Question: I use the command in Python to execute something if all entries satisfy a constraint. For example, here I check if all entries are positive and print the no. of negative numbers if all are positive. So ideally you would expect to print output of 3 if all numbers are positive and none if one of the numbers is negative. However I get the value 2 as output. Why's it so?
'''
if all(x>0 for x in array([-10,1,2])):
print sum(x>0 for x in array([-10,1,2]))
'''

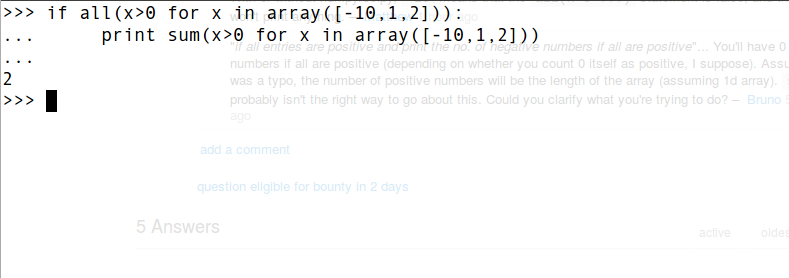
Answer: To make it clearer you're using Numpy, I'll use an explicit import instead if 'from numpy import *':
'''
import numpy as np
if np.all(x>0 for x in np.array([-10,1,2])):
print np.sum(x>0 for x in np.array([-10,1,2]))
'''
Here, 'x>0 for x in np.array(<URL>.
In addition, you might be interested in filtering arrays, to achieve what you want, using '> 0' on the array directly as follows:
'''
>>> import numpy as np
>>> a1 = np.array([-10,1,2])
>>> a2 = np.array([1,2,3])
>>> a1 > 0
array([False, True, True], dtype=bool)
>>> a2 > 0
array([ True, True, True], dtype=bool)
>>> np.all(a1 > 0)
False
>>> np.all(a2 > 0)
True
'''
You may be interested in this: <URL>
You'll find more about the behaviour of 'numpy.all' and generators in <URL>.
---
Regarding your secondary question (why 2 instead of 3), it's because 'np.sum' treats 'True' as 1 and 'False' as 0, once you've passed the test condition. It's more visible if you expand the generator as follows:
'''
>>> import numpy as np
>>> g = (x>0 for x in array([-10,1,2]))
>>> g
<generator object <genexpr> at 0x7f0edfc3b640>
>>> l = list(g)
>>> l
[False, True, True]
>>> np.sum(l)
2
'''